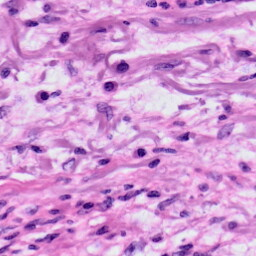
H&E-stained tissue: Skin